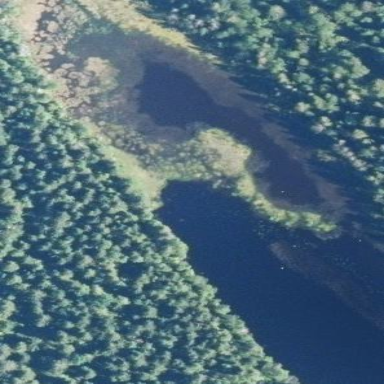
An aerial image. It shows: Marshy wetland area.